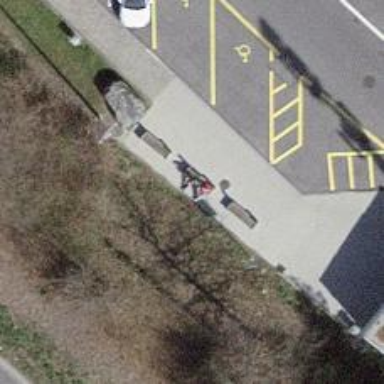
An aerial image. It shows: Bench for seating.